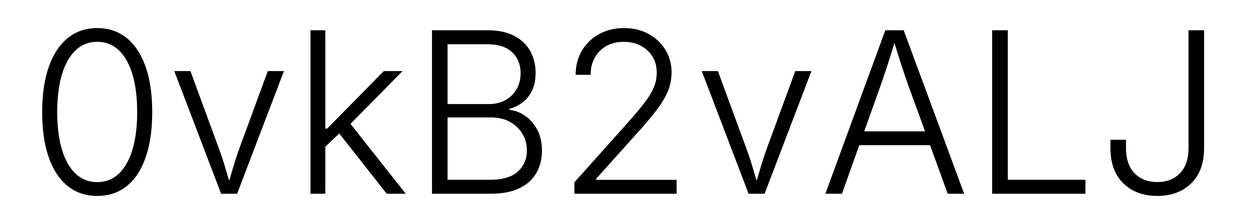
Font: Inter_Light